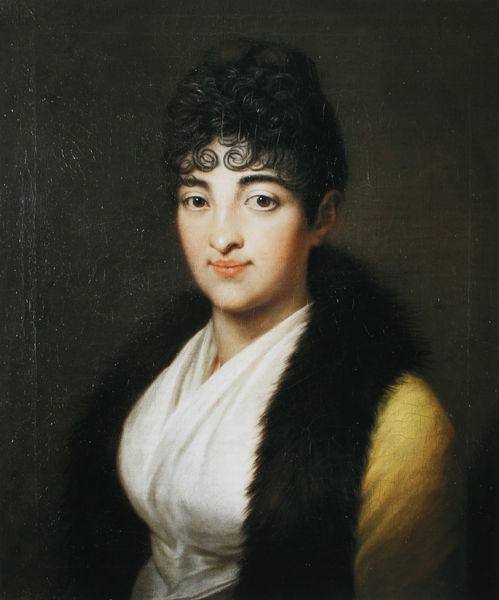
Titel: Porträt Elise Stöhr
Künstler: Johann Caspar Schneider
Standort: Mainz
Institution: Landesmuseum
Schlagwörter: dunkel, gemälde, kopf, schatten, umhang, weiß, gelb, sitzen, ausschnitt, braun, brust, busen, frankreich, frau, frisur, haar, hell, hintergrund, holz, kleid, licht, mund, nase, ohr, orange, schwarz, stirn, blick, boa, dame, rot, malerei, mode, jacke, jung, augen, bluse, falten, gesicht, inkarnat, kragen, pelz, ärmel, bildnis, hals, portrait, porträt, öl, auge, gold, haare, mantel, klassizismus, augenbrauen, brustbild, kinn, lippen, locken, ohren, rosa, schulter, schön, pony, fell, lächeln, taille, brüste, wangen, ölgemälde, weib, bouche, brauen, face, gris, jaune, manteau, nez, pupillen, sourcils, yeux, weste, stola, betrachter, orientalisch, blanc, mundwinkel, noir, ölmalerei, biedermeier, türkisch, pelzkragen, fuchs, körperschatten, halbprofil, halbporträt, rouge, leuchtend, femme, empire, nasenspitze, ombre, fellkragen, cheveux, peinture, symetrisch, rote, robe, dauerwelle, v ausschnitt, boucle, boucles, chemise, chevelure, profil, sourire, huile, brune, attraktiv, schwarzhaarig, réalisme, friseur, naturalisme, buste, chale, visage, noirs, pelzumhang, gelockt, augenbraunen, col, dress, krumme nase, prträt, noire, coiffure, fourrure, krakelur, fond, beaute, bourgeoise, empie, fond plat, fond uni, haarkringel, krauselig, polzkragen, porträtmalerei, tenue, woman, écharpe, levres, belle, schöne augen, schöner körper, frisée, pelzschal, 18e siècle, sourcil, naturaliste, fur, stolla, cheveux noirs, bouclée, satin, spanish, éspagnole, locken schwarze haare